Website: macys
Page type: payment
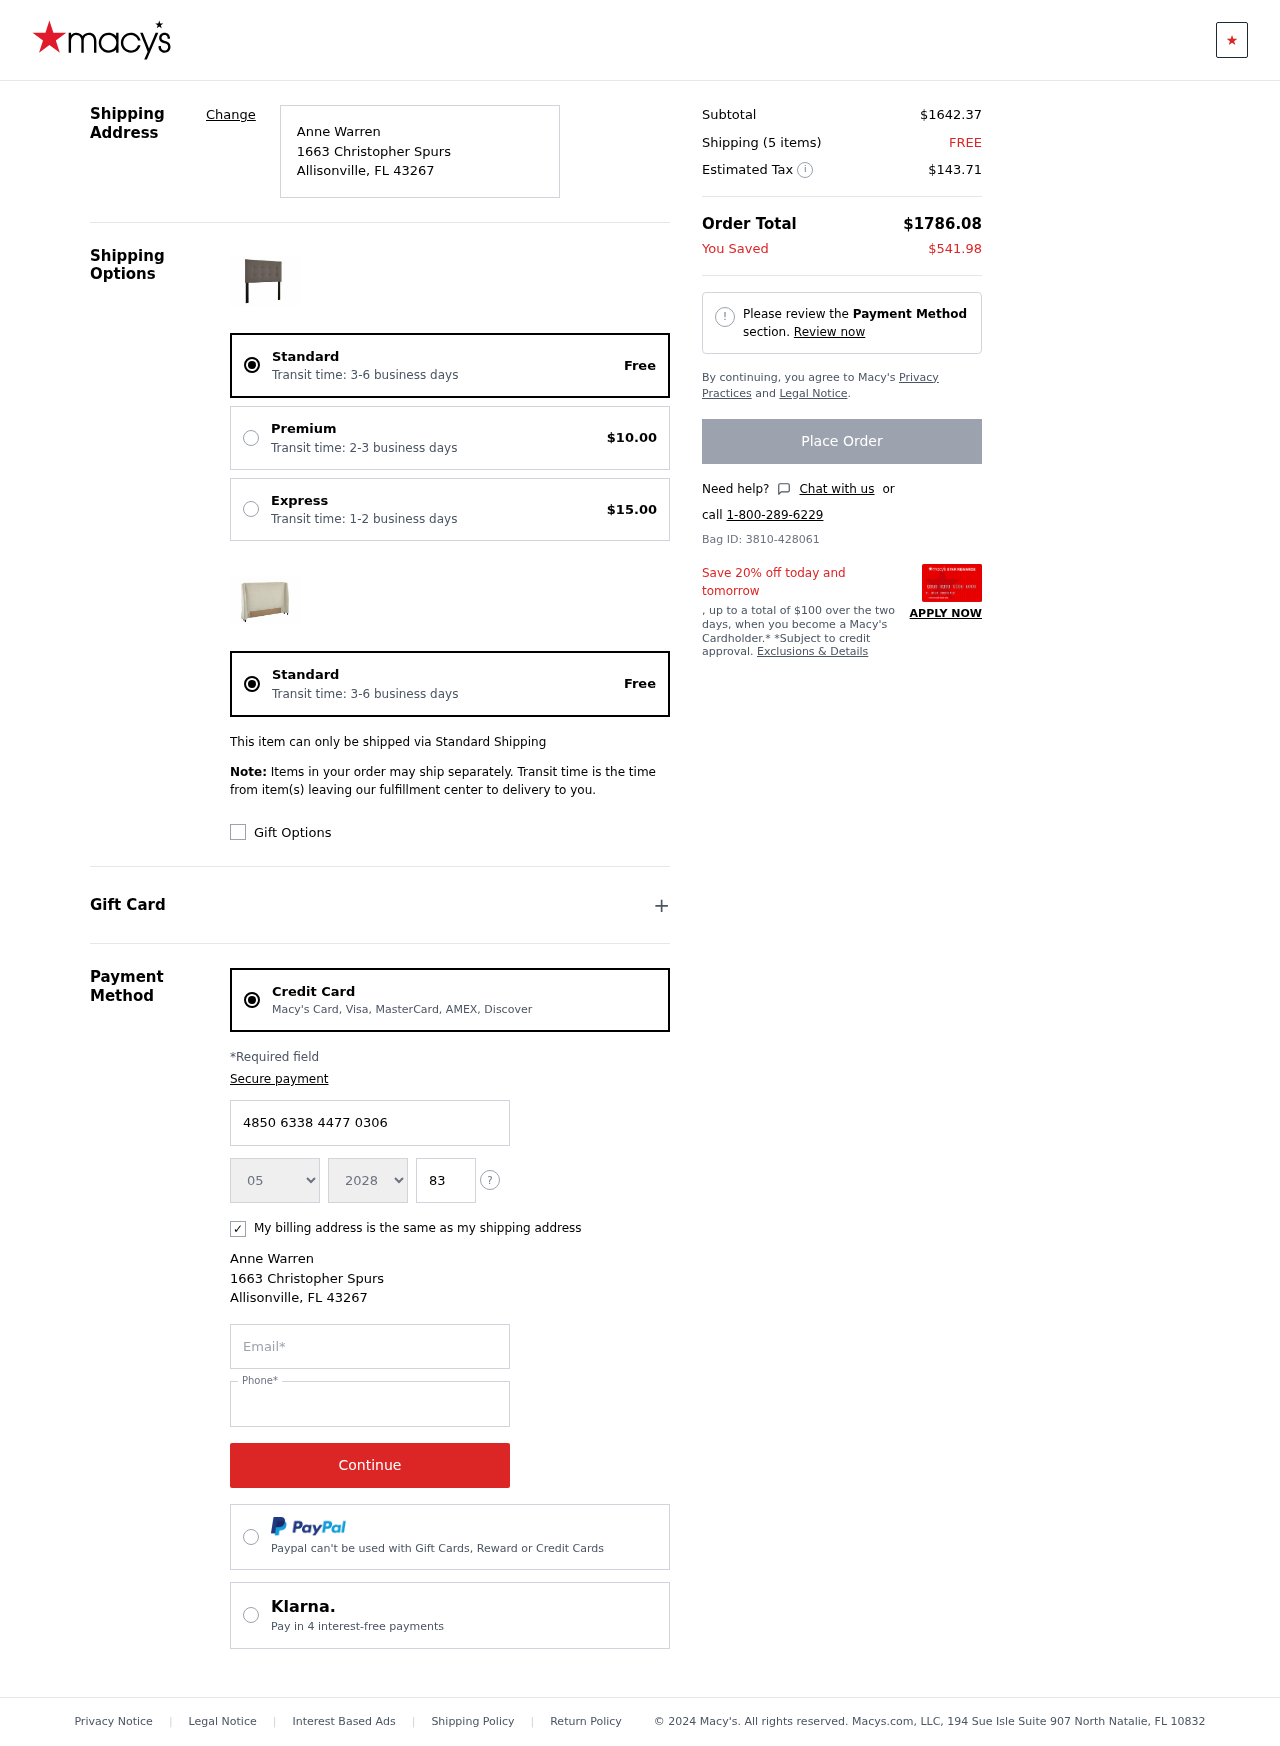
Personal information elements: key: PII_CARD_CVV
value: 831
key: PII_CARD_EXPIRY_MONTH
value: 05
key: PII_CARD_EXPIRY_YEAR
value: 28
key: PII_CARD_NUMBER
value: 4850 6338 4477 0306
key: PII_CITY
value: Allisonville
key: PII_EMAIL
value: anne.warren@gmail.com
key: PII_FULLNAME
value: Anne Warren
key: PII_PHONE
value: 4149141127
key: PII_POSTCODE
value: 43267
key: PII_STATE_ABBR
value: FL
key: PII_STREET
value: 1663 Christopher Spurs
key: PII_FULLNAME2
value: Anne Warren
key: PII_STREET2
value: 1663 Christopher Spurs
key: PII_CITY2
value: Allisonville
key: PII_STATE_ABBR2
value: FL
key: PII_POSTCODE2
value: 43267
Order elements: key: ORDER_DELIVERY_DATE
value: Transit time: 3-6 business days
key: ORDER_SHIPPING_STANDARD
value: Free
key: ORDER_SHIPPING_PREMIUM
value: $10.00
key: ORDER_SHIPPING_EXPRESS
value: $15.00
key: ORDER_DELIVERY_DATE2
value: Transit time: 3-6 business days
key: ORDER_SHIPPING_STANDARD2
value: Free
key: ORDER_SUBTOTAL
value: $1642.37
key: ORDER_NUM_ITEMS
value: Shipping (5 items)
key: ORDER_SHIPPING_COST
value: FREE
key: ORDER_TAX
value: $143.71
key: ORDER_TOTAL
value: $1786.08
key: ORDER_SAVINGS
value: $541.98
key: ORDER_ID
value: Bag ID: 3810-428061